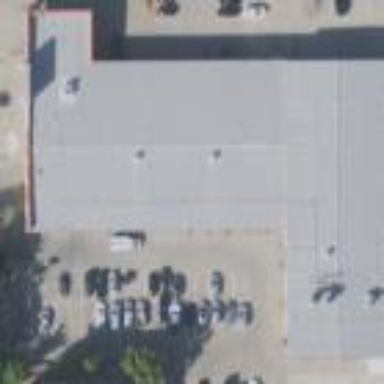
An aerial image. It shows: Car repair building.